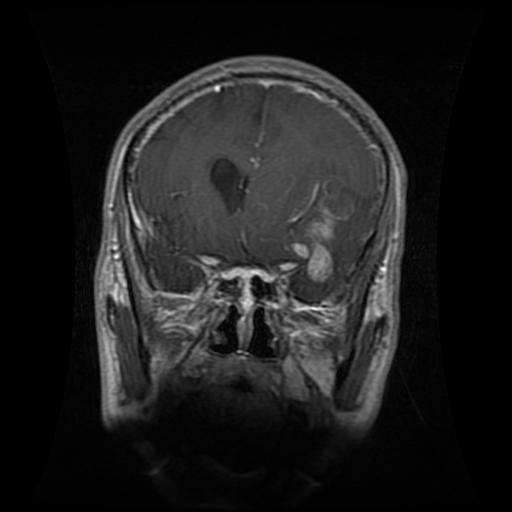
Label: glioma